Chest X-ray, PA view. Patient: 34 years old, sex M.
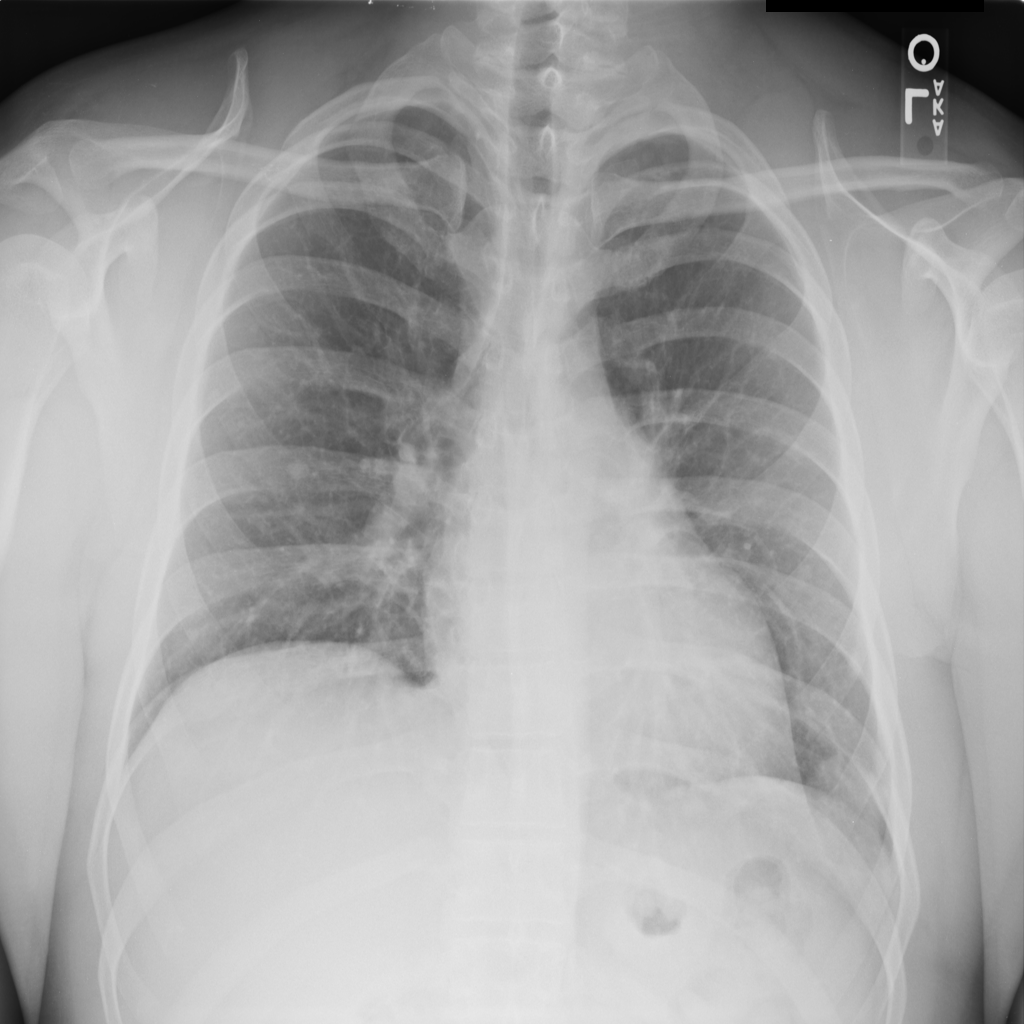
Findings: No Finding